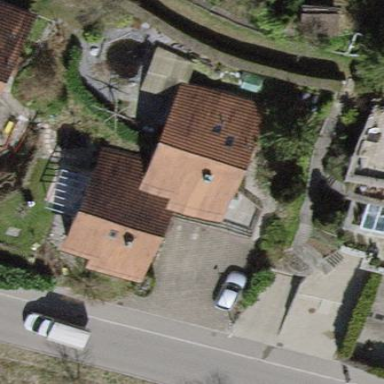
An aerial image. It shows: Building with tiled roof.